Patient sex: F
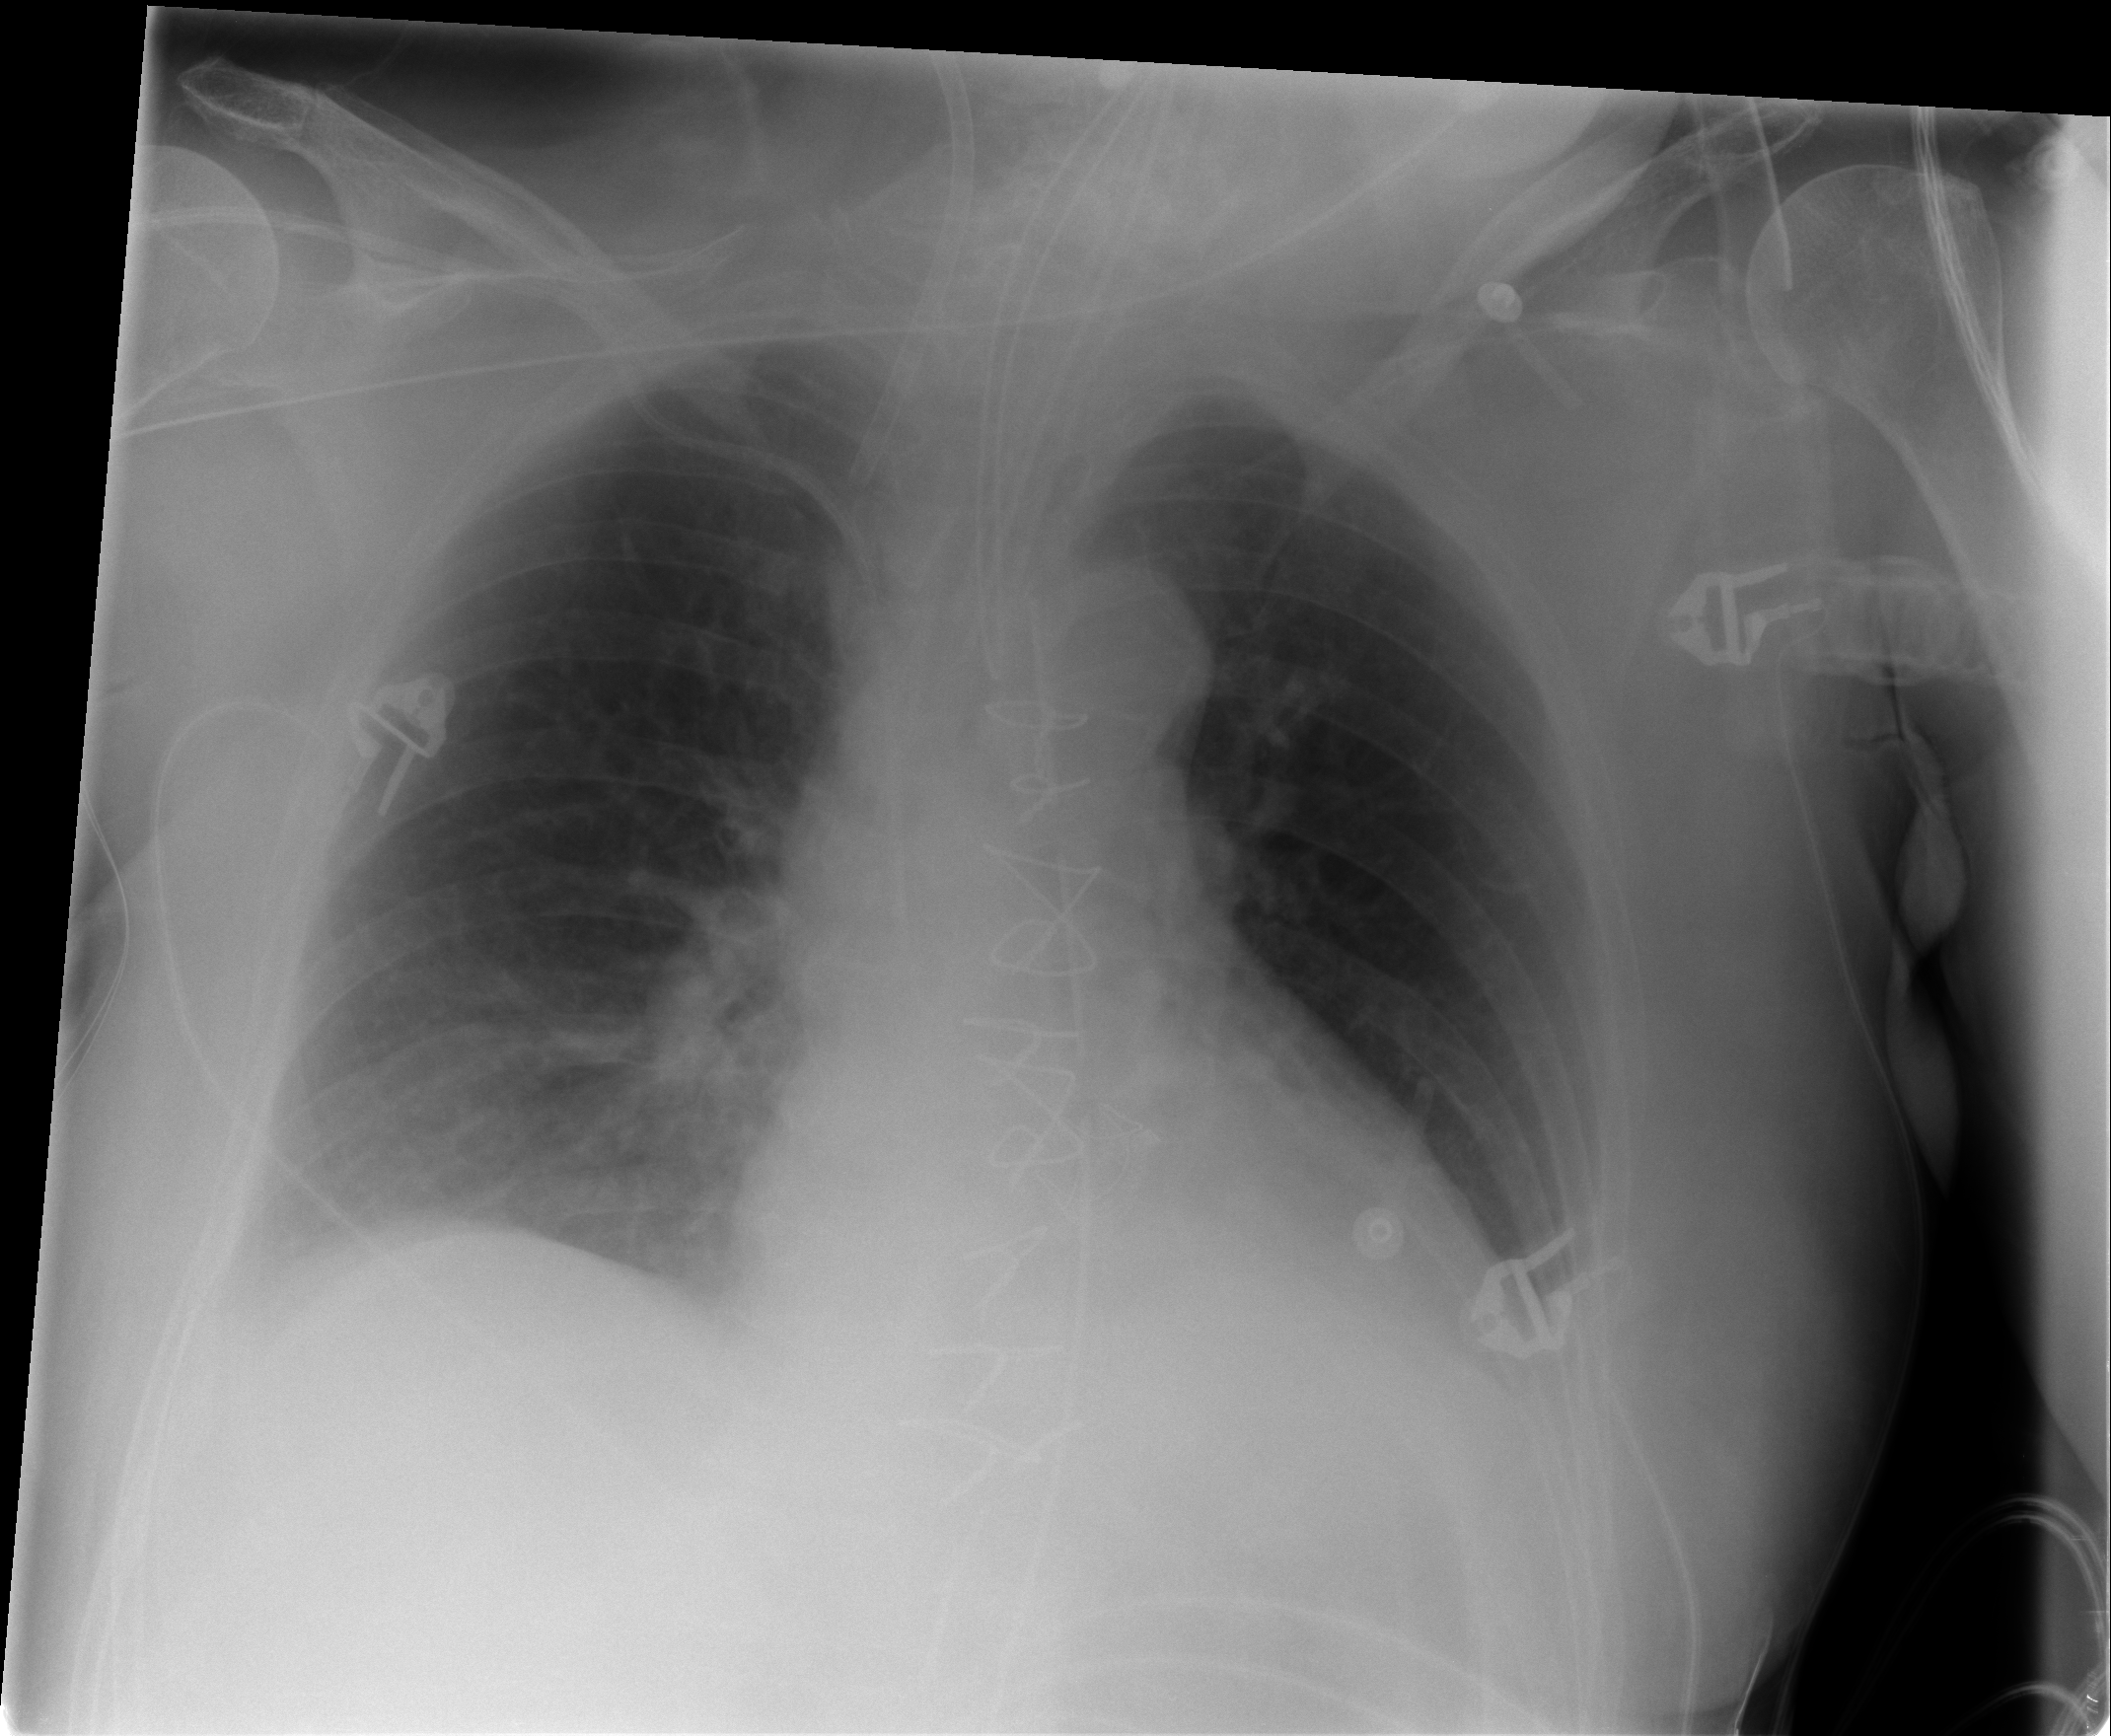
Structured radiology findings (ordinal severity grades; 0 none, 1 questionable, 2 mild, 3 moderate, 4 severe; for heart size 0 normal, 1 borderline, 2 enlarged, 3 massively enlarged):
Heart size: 1
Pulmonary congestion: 1
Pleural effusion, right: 1
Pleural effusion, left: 1
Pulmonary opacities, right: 0
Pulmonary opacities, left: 0
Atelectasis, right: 1
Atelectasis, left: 0